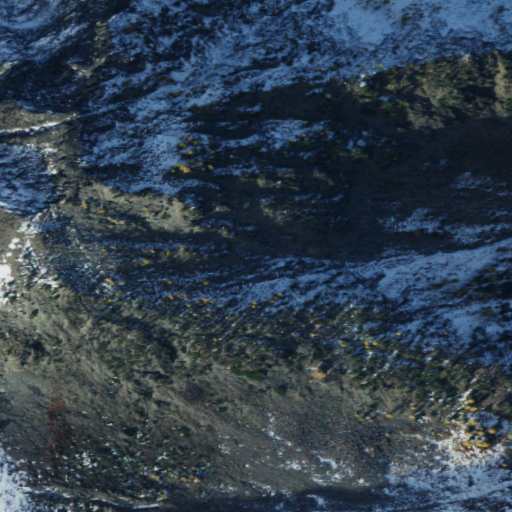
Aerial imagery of mountain in Washington named Big Jim Mountain containing grassland, barren land, shrub, and evergreen forest